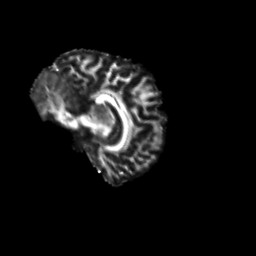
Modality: FA
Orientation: sagittal
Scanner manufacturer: siemens
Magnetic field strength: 3 T
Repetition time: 9.2 s
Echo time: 0.084 s